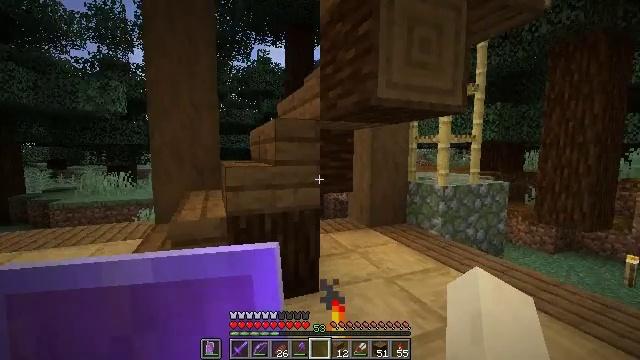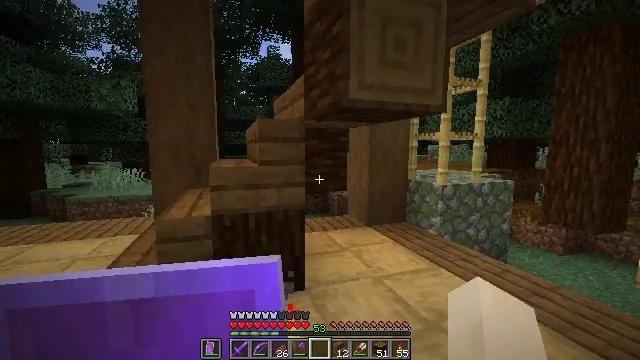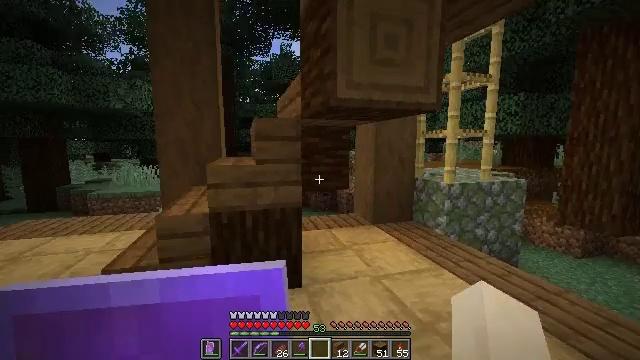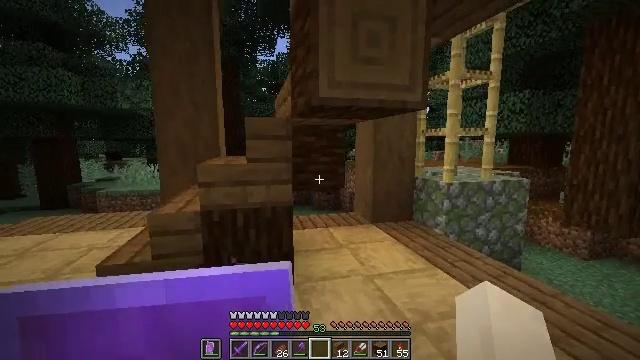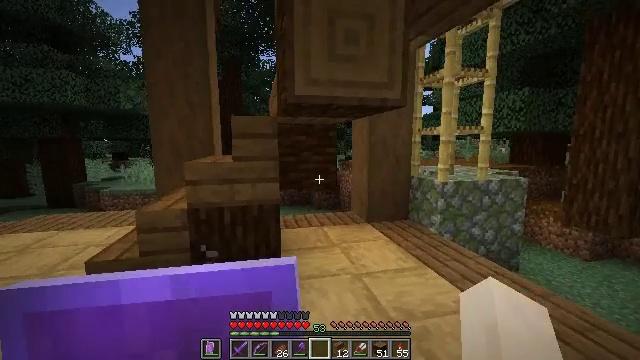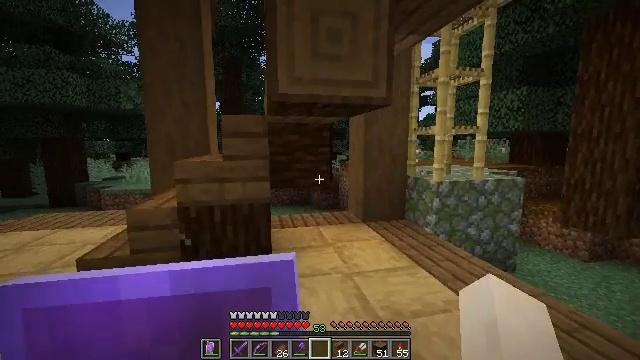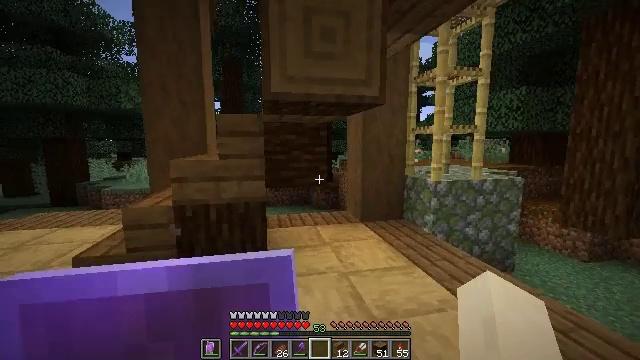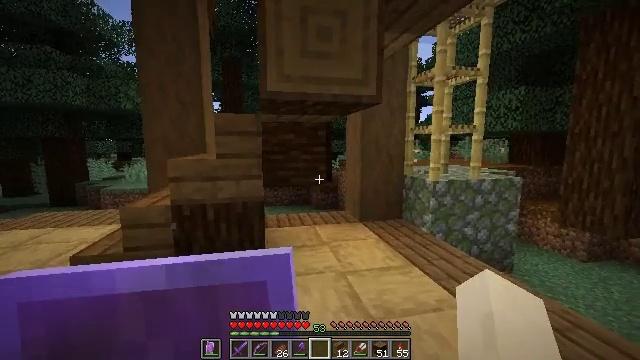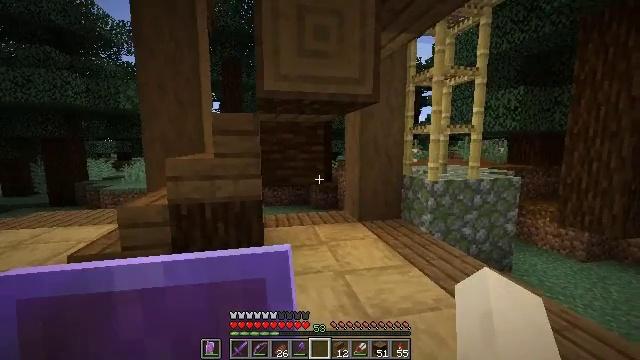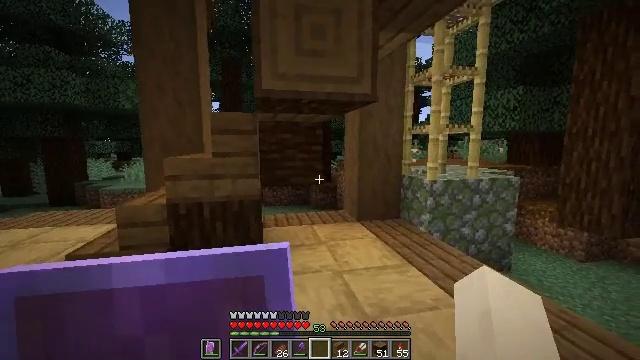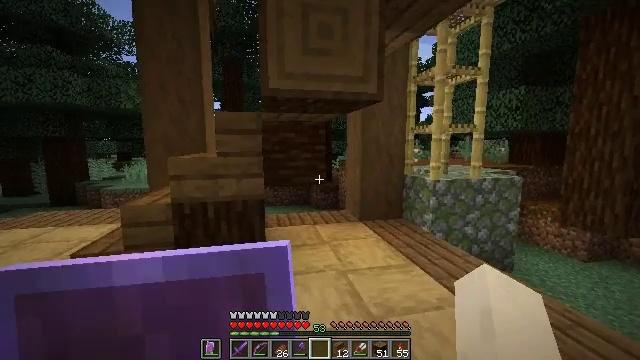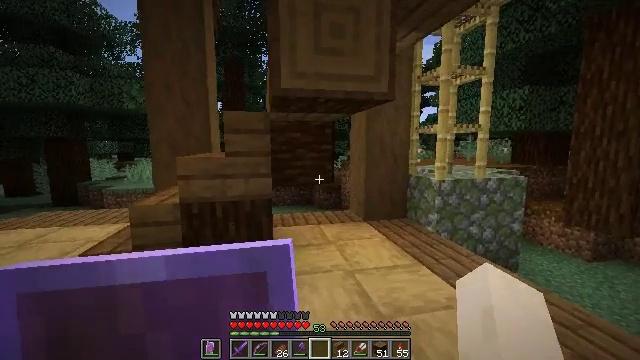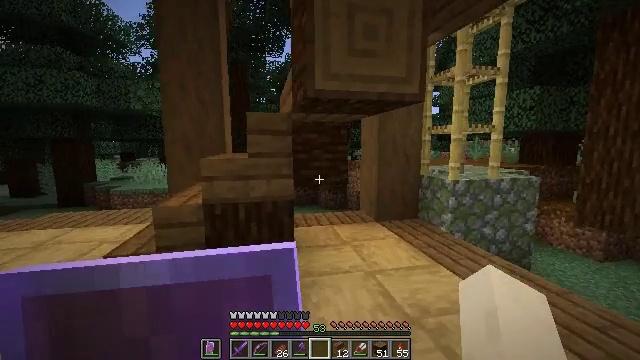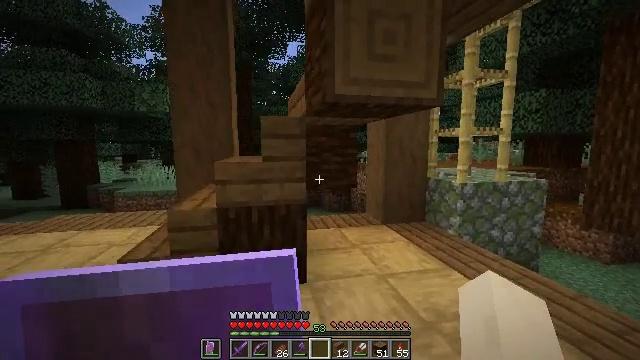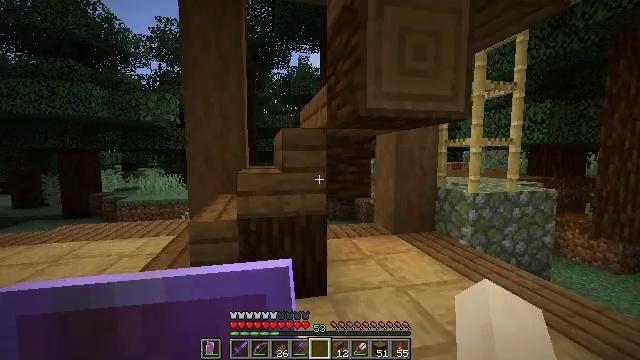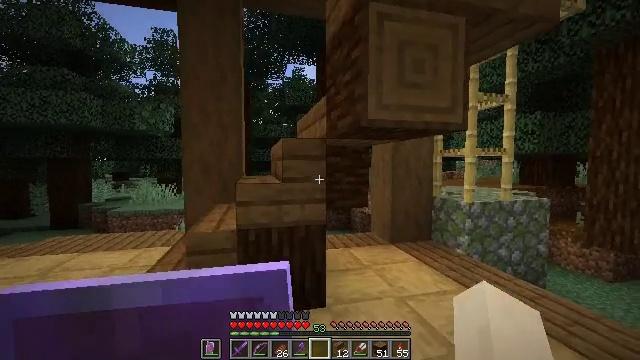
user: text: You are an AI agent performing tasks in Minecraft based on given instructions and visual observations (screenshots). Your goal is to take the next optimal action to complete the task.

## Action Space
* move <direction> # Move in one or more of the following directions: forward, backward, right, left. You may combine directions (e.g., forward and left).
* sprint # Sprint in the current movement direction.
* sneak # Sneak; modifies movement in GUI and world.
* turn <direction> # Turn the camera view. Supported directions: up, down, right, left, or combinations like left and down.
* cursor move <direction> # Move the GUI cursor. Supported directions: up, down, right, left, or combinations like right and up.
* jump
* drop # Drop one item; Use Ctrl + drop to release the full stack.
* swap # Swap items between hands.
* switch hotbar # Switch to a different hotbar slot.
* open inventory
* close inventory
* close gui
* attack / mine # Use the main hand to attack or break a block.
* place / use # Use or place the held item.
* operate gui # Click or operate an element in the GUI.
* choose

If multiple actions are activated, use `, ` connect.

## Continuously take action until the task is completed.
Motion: motion action
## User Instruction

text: Break the oak slab to get it back.
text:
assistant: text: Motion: move right, turn left
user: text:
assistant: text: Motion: move right, turn left
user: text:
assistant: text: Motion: move right, turn left
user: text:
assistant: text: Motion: move right, turn left
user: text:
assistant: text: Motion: no_op
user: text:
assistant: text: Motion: no_op
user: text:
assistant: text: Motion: no_op
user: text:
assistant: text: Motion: no_op
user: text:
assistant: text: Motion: no_op
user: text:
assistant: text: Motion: move left
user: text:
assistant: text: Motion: move left
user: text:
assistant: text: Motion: move left
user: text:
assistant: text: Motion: move left
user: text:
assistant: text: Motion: move left, turn up
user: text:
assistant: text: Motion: move left, turn right and up
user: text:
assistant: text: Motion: move left, turn right and up
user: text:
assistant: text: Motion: move left, turn right and up
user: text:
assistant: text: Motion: move left, turn right
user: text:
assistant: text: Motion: move left, turn right
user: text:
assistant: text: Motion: move left
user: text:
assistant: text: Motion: move left
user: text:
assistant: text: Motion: move left
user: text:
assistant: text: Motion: move left, turn right
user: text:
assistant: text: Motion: move left, turn right
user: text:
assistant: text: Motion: move left, turn right
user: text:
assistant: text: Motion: move left, turn right
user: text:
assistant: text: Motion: move left
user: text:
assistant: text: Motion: move left
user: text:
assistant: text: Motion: move left
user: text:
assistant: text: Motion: move left, turn right